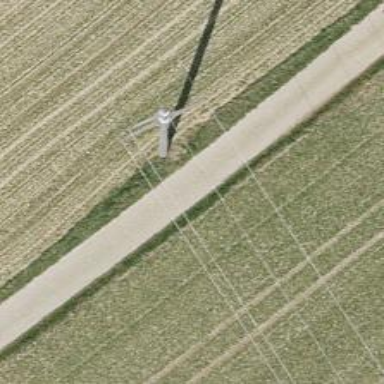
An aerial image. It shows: Power tower.